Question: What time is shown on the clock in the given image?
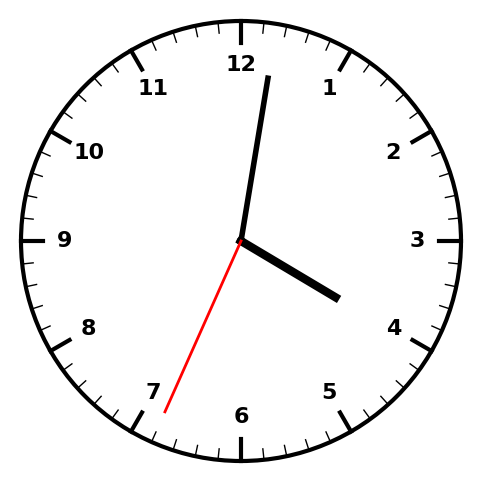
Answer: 04:01:34